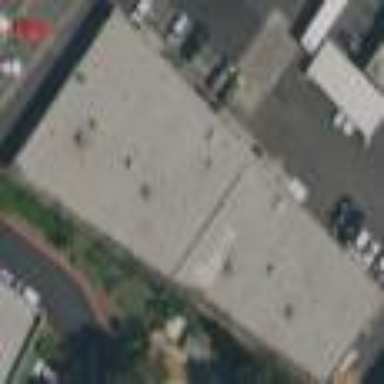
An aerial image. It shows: Industrial building.